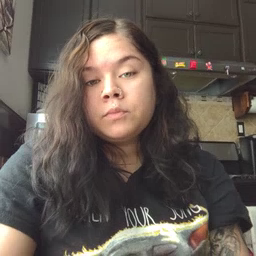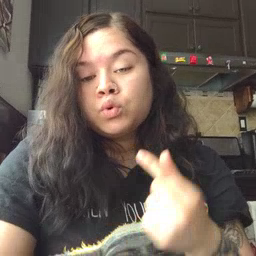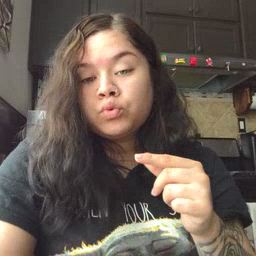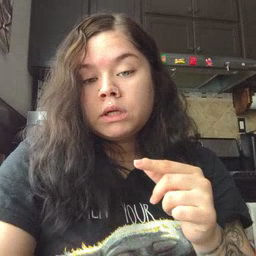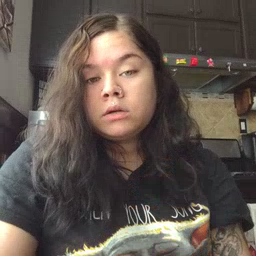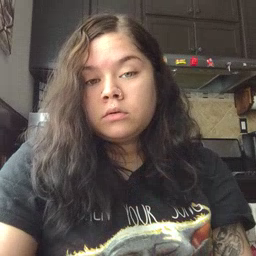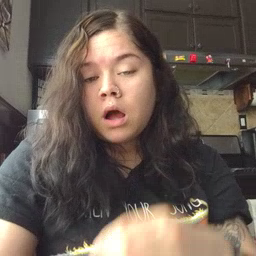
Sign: green